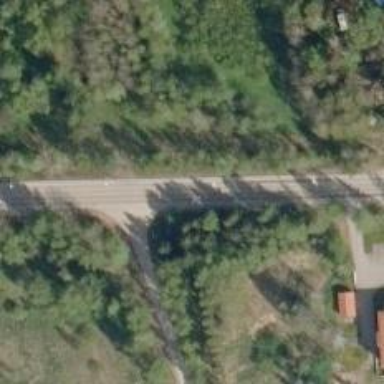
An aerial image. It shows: Asphalt footway with crossing.